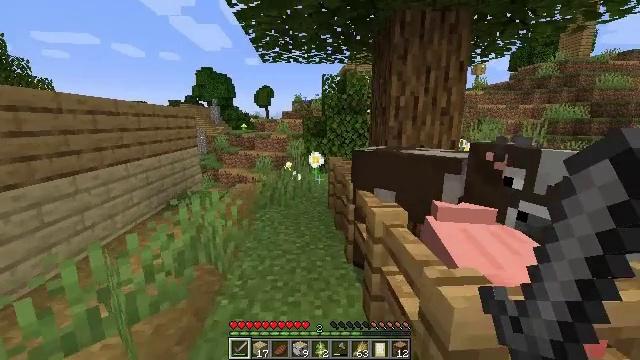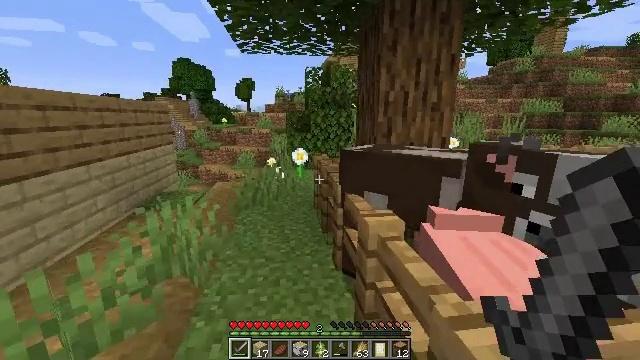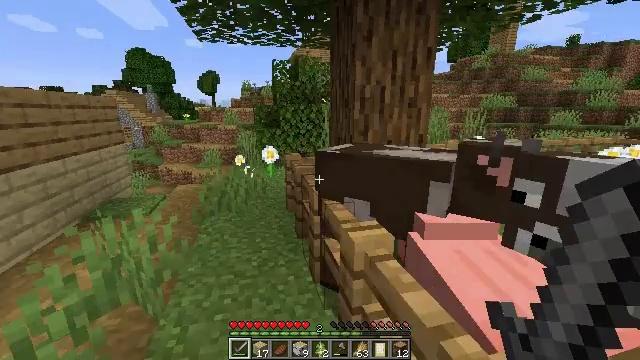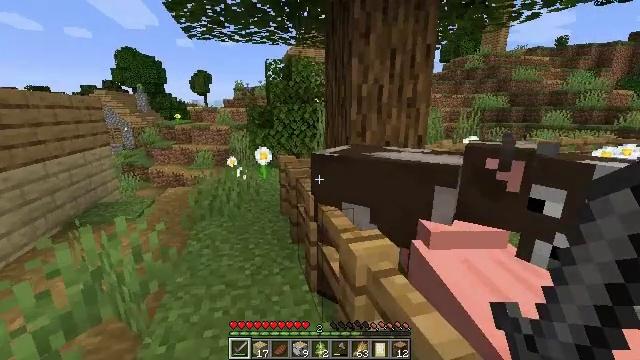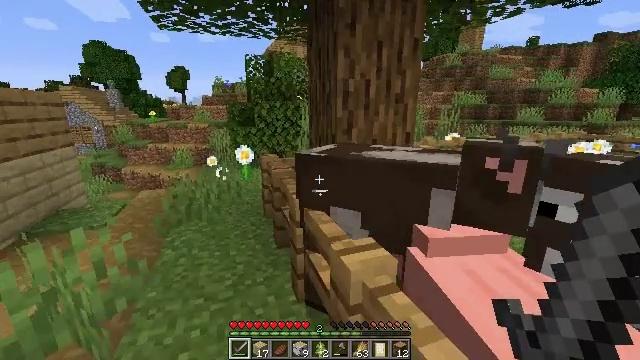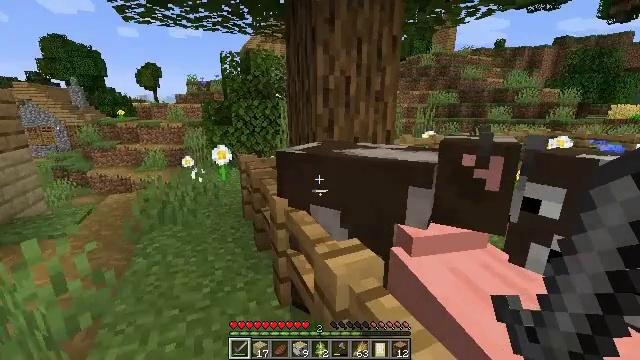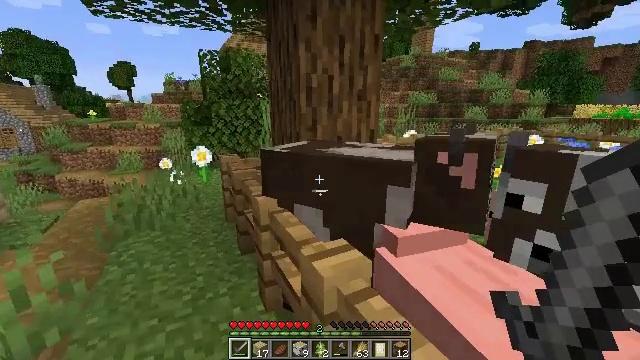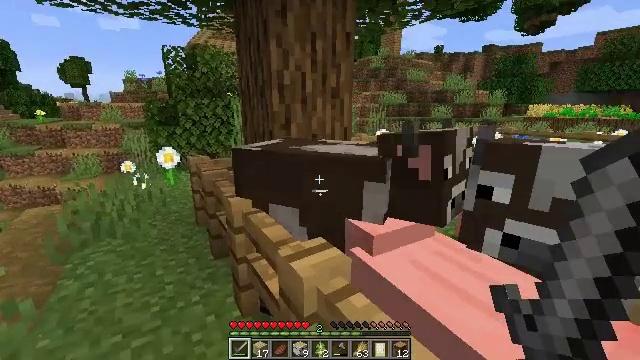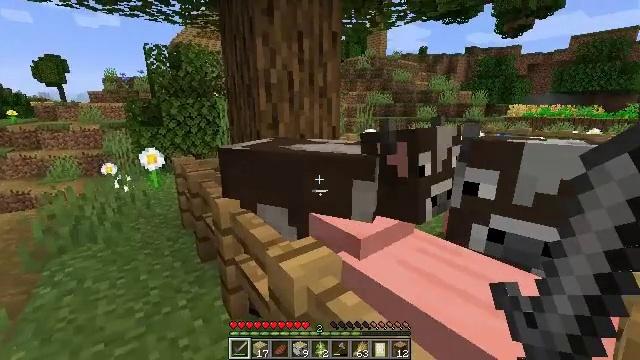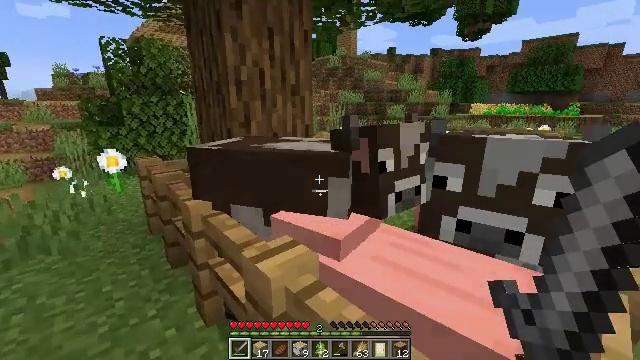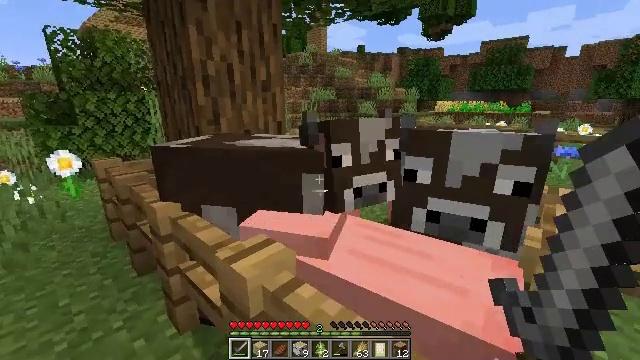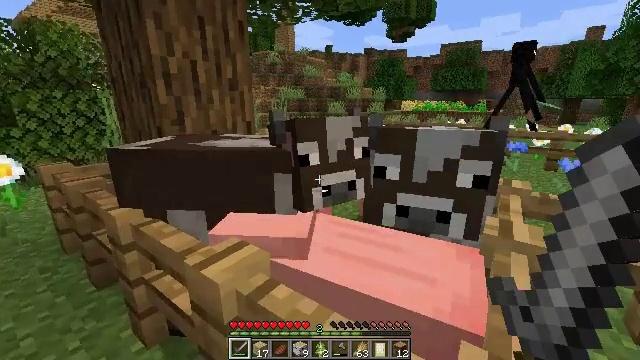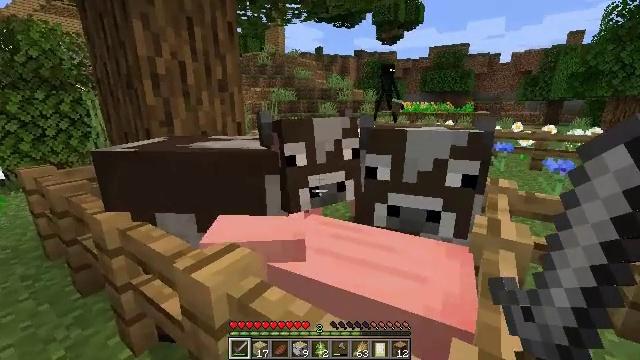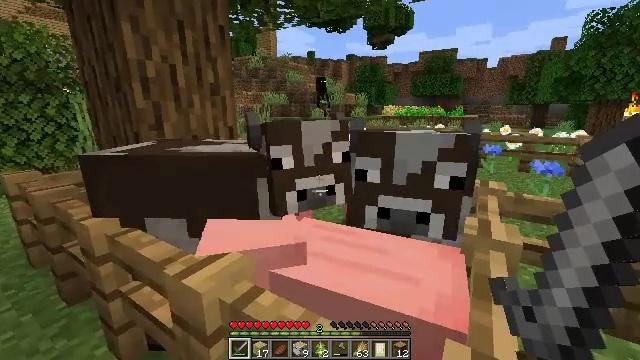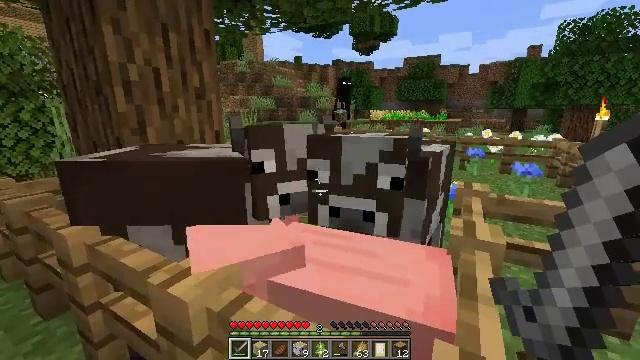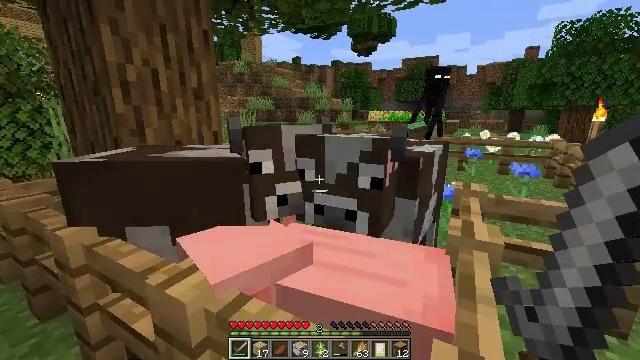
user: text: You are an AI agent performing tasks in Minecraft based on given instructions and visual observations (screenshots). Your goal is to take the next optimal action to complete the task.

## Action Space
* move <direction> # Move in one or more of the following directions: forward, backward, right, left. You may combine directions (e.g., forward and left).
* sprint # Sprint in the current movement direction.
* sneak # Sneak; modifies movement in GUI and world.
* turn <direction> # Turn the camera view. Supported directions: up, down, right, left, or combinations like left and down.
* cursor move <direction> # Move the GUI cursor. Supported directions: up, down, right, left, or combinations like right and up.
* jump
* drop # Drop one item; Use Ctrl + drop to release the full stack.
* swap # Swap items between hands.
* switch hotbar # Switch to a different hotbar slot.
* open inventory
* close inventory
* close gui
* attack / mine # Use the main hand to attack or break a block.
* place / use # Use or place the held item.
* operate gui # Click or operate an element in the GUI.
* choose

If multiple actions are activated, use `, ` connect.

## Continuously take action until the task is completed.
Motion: motion action
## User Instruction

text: Pull up beetroots from the soil.
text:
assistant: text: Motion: move forward, turn right and down
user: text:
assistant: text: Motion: move forward, turn right and down
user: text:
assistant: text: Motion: move forward, turn right
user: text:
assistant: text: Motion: turn right
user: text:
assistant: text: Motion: turn right
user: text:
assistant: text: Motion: turn right
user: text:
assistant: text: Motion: turn right
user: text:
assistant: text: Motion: turn right
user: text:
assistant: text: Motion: turn right
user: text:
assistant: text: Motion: turn right
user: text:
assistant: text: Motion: turn right
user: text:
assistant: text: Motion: turn right
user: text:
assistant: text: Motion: turn right
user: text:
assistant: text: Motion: turn right
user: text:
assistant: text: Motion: no_op
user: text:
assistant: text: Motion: no_op
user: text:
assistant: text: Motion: no_op
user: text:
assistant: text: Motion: no_op
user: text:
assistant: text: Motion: no_op
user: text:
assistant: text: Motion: no_op
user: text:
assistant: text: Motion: turn left
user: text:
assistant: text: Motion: turn left
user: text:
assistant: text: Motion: no_op
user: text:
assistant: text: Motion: no_op
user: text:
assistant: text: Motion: no_op
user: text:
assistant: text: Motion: no_op
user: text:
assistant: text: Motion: no_op
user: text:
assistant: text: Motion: turn right
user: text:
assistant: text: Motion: turn right
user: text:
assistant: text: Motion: turn right